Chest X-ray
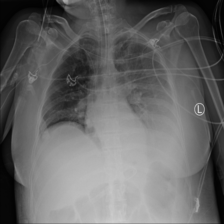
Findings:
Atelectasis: negative
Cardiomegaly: negative
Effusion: positive
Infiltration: negative
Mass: negative
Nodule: negative
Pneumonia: negative
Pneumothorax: negative
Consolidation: negative
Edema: negative
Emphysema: negative
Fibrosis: negative
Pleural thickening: negative
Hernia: negative